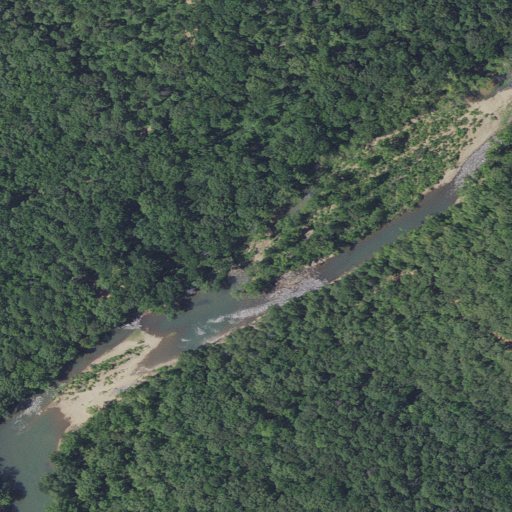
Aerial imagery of valley in Arkansas named Big Foot Hollow containing deciduous forest, evergreen forest, mixed forest, and open water